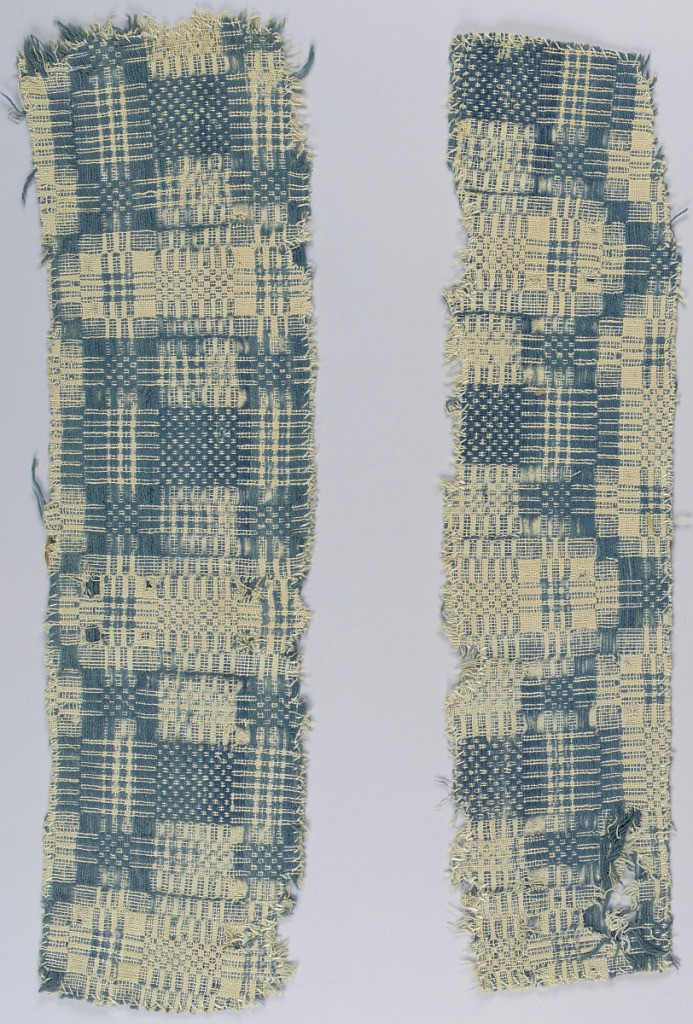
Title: Coverlet fragments
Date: late 18th century
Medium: wool, cotton Technique: plain compound cloth (overshot)
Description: Very fine traditional geometric design of large, decorated squares set in a broad framework of contrasting fancy weaves. In indigo-dyed blue wool pattern wefts faded to various shades of blue on undyed cloth ground. Reversible.